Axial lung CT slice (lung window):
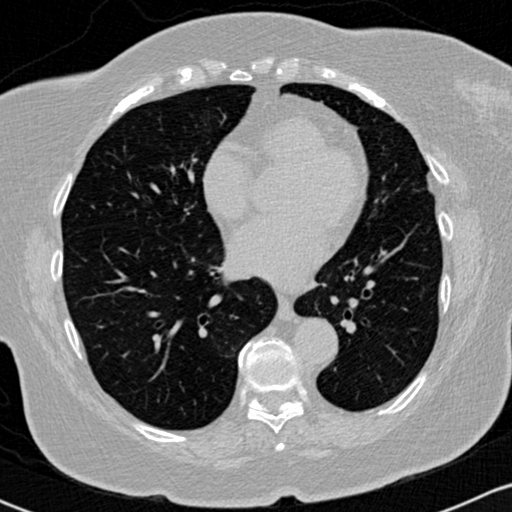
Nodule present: no